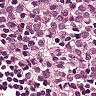
Metastatic tissue present: yes